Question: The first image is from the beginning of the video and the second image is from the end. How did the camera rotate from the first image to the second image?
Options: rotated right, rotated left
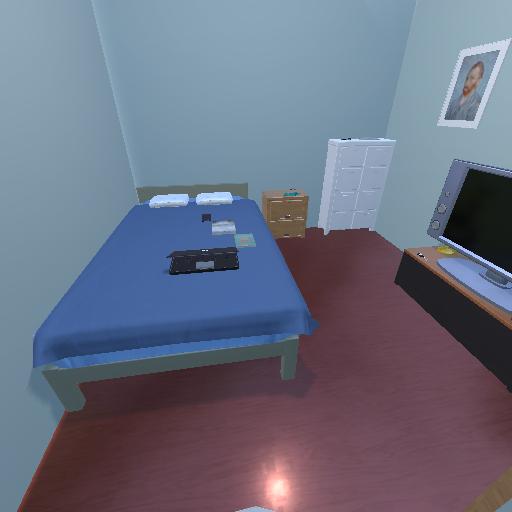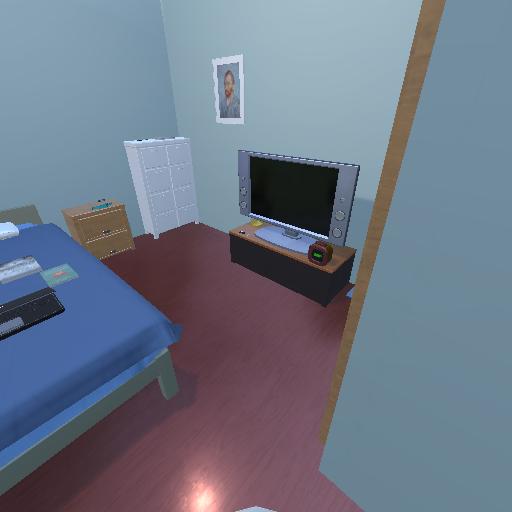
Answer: rotated right